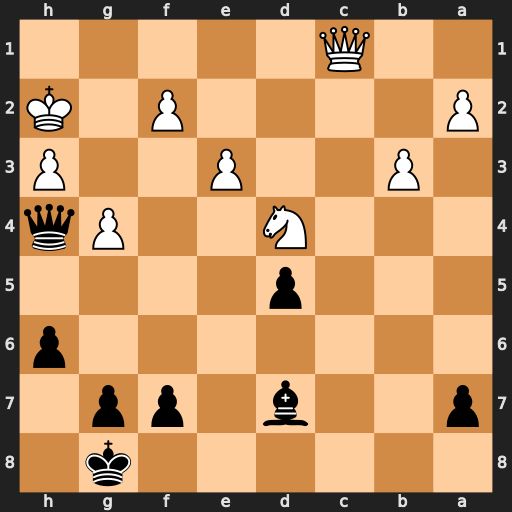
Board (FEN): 6k1/p2b1pp1/7p/3p4/3N2Pq/1P2P2P/P4P1K/2Q5
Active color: b
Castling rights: -
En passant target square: -
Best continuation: Qxf2+ Kh1 Qg3 Qf1 Qxe3